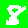
Digit: 8